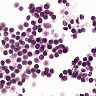
Metastatic tissue present: no